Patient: sex M, age 78
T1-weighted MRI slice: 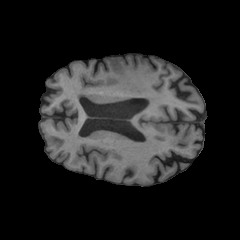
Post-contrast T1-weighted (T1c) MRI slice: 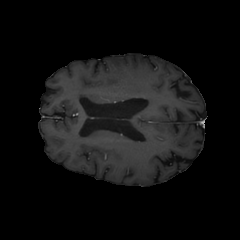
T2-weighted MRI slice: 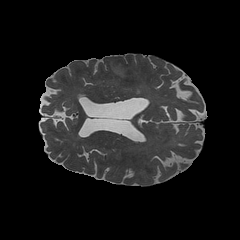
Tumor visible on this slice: yes
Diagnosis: Astrocytoma, IDH-wildtype
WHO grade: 3